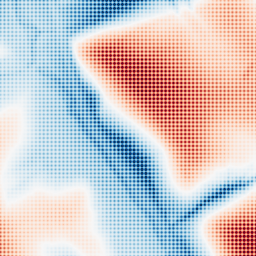
Category: multiscale
Decomposition family: dog
Decomposition parameters: sigma_low: 1
sigma_high: 50
Upsampling method: sinc_blackman
Upsampling parameters: scale: 8
kernel_size: 8
Upsampling scale: 8